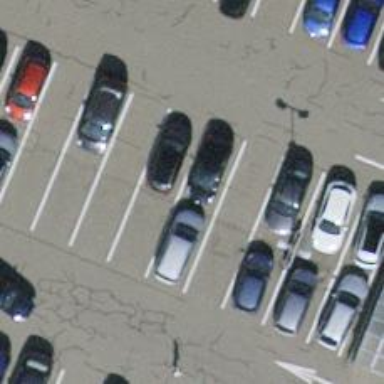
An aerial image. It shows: Car sharing facility.